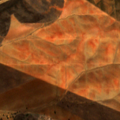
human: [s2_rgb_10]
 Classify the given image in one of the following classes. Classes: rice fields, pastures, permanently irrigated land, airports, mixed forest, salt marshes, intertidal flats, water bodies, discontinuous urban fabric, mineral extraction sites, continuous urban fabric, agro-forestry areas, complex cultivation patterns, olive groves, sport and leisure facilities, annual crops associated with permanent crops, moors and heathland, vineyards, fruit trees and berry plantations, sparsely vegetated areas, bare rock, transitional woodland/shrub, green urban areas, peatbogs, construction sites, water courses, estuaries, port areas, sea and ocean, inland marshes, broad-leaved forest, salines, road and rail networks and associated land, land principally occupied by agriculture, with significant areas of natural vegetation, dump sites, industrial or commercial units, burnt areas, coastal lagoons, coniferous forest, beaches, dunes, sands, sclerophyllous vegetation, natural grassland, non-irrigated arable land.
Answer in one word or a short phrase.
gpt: non-irrigated arable land, permanently irrigated land, olive groves